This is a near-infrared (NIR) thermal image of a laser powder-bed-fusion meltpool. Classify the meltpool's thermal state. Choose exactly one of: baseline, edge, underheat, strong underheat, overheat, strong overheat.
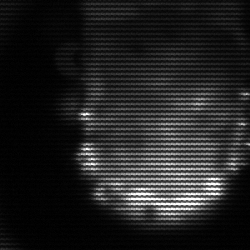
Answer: baseline